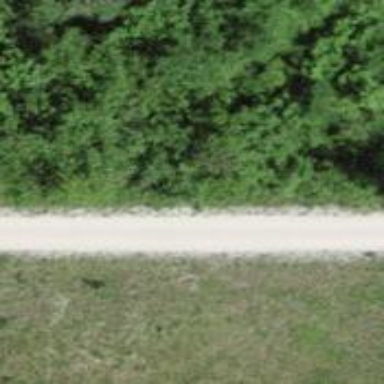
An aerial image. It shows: Gravel track with excellent trail visibility. The track has grade2 tracktype.